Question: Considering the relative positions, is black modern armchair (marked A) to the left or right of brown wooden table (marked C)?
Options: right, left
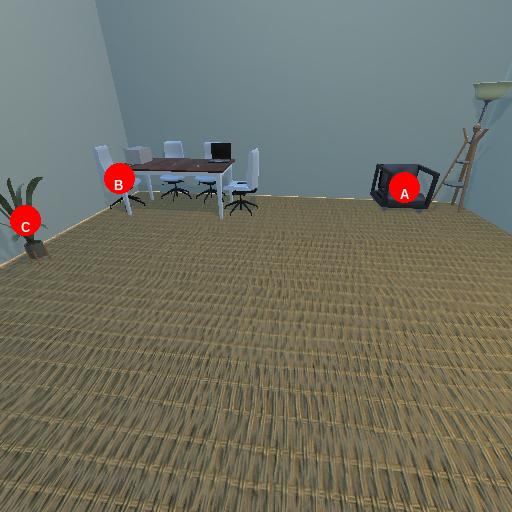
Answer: right